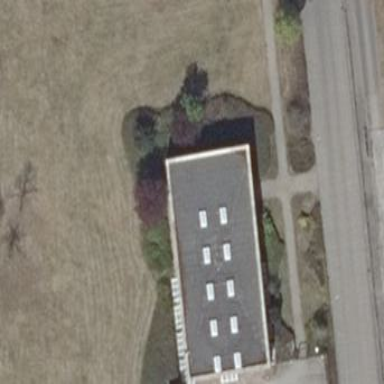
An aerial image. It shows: Commercial building.